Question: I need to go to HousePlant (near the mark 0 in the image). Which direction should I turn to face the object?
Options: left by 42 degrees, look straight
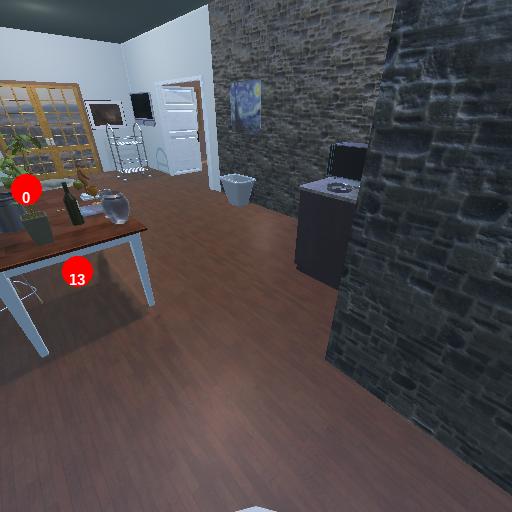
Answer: left by 42 degrees